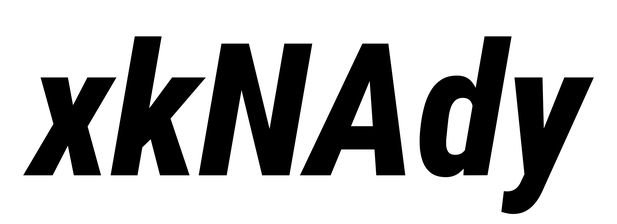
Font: Roboto-Italic_Condensed_ExtraBold_Italic